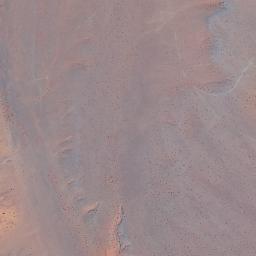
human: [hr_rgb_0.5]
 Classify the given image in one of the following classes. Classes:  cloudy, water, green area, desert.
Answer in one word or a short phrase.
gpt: desert